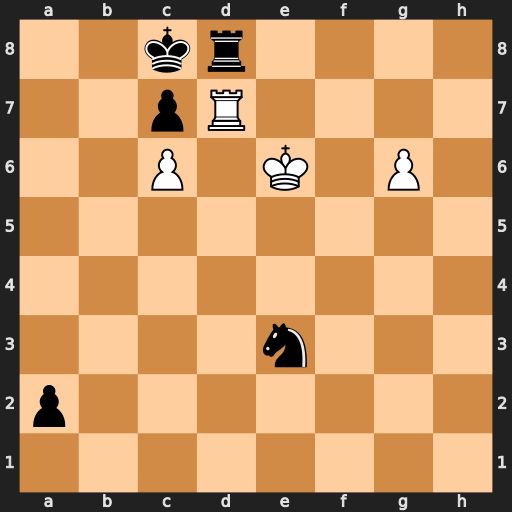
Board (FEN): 2kr4/2pR4/2P1K1P1/8/8/4n3/p7/8
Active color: w
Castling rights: -
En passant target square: -
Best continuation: Rxd8+ Kxd8 g7 a1=Q g8=Q#